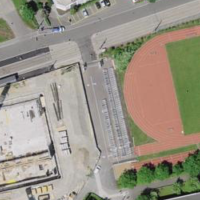
EUNIS habitat code: 53
Species observed at this site:
Carpinus betulus